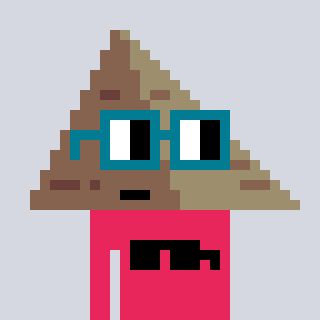
a pixel art character with square dark green glasses, a pyramid-shaped head and a redpinkish-colored body on a cool background